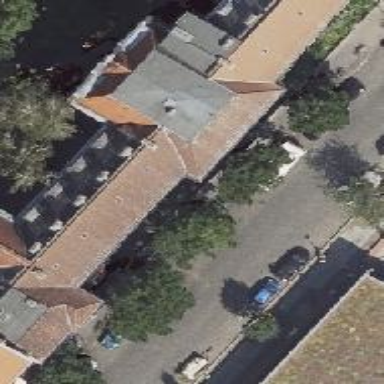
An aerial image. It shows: Residential building.